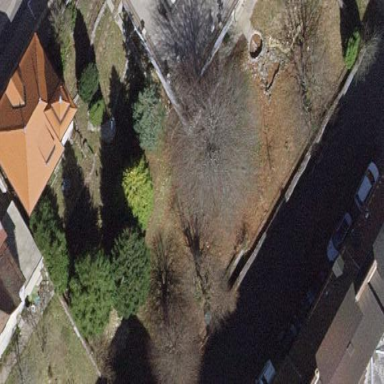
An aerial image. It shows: Residential garden.